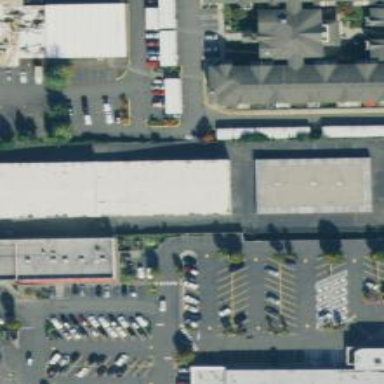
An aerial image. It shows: Area designated for garages.